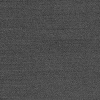
Atmospheric dust classification: dusty